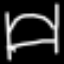
Label: bed